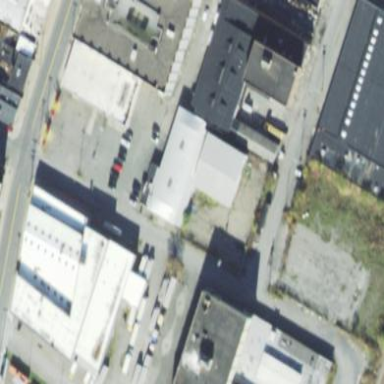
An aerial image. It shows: Warehouse building.